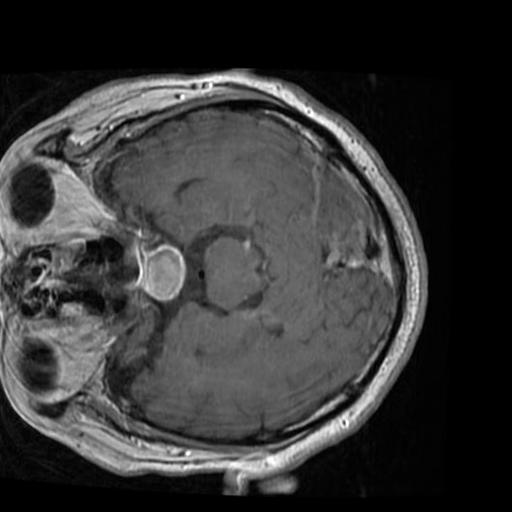
Label: brain_tumor